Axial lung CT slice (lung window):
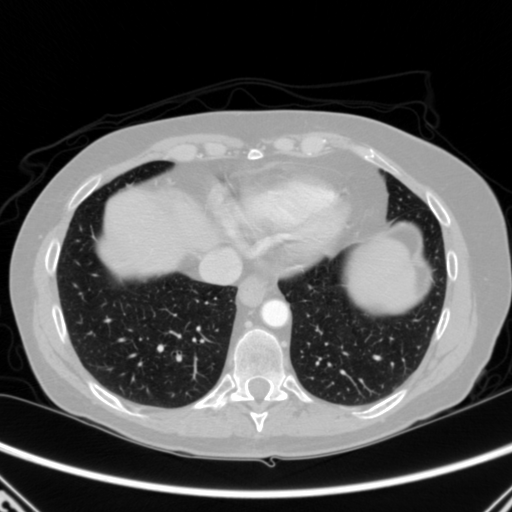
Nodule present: no